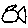
Label: fish